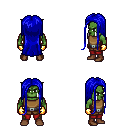
a pixel art fantasy rpg character, male body template, orc, green skin, leather chest armor, red pants, blue extra-long hairstyle, gold gloves, brown shoes, four views (front, back, left, right), 2x2 character sprite sheet, small pixel art, hard edges, no anti-aliasing